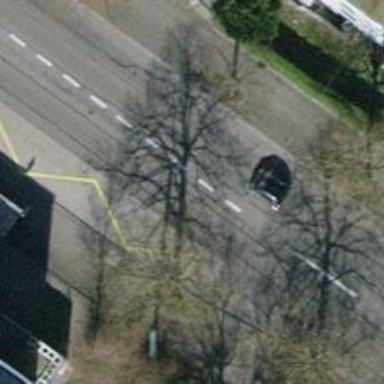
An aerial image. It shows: Bus stop for trolleybuses with designated stop position for public transport.